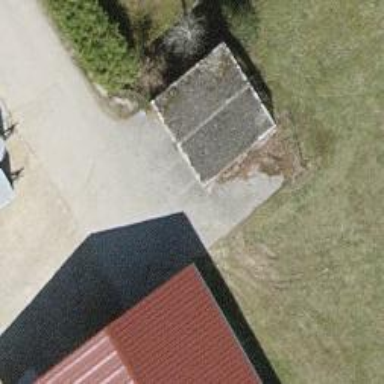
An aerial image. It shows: Group of garages.